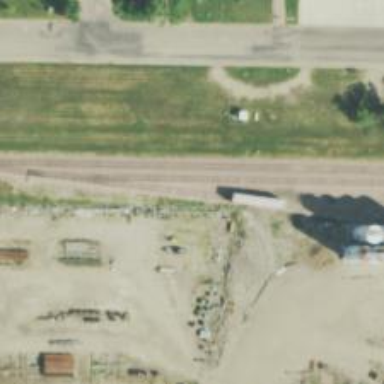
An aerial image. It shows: Railway siding with rails.